Platform: macOS
Application: Arc Browser
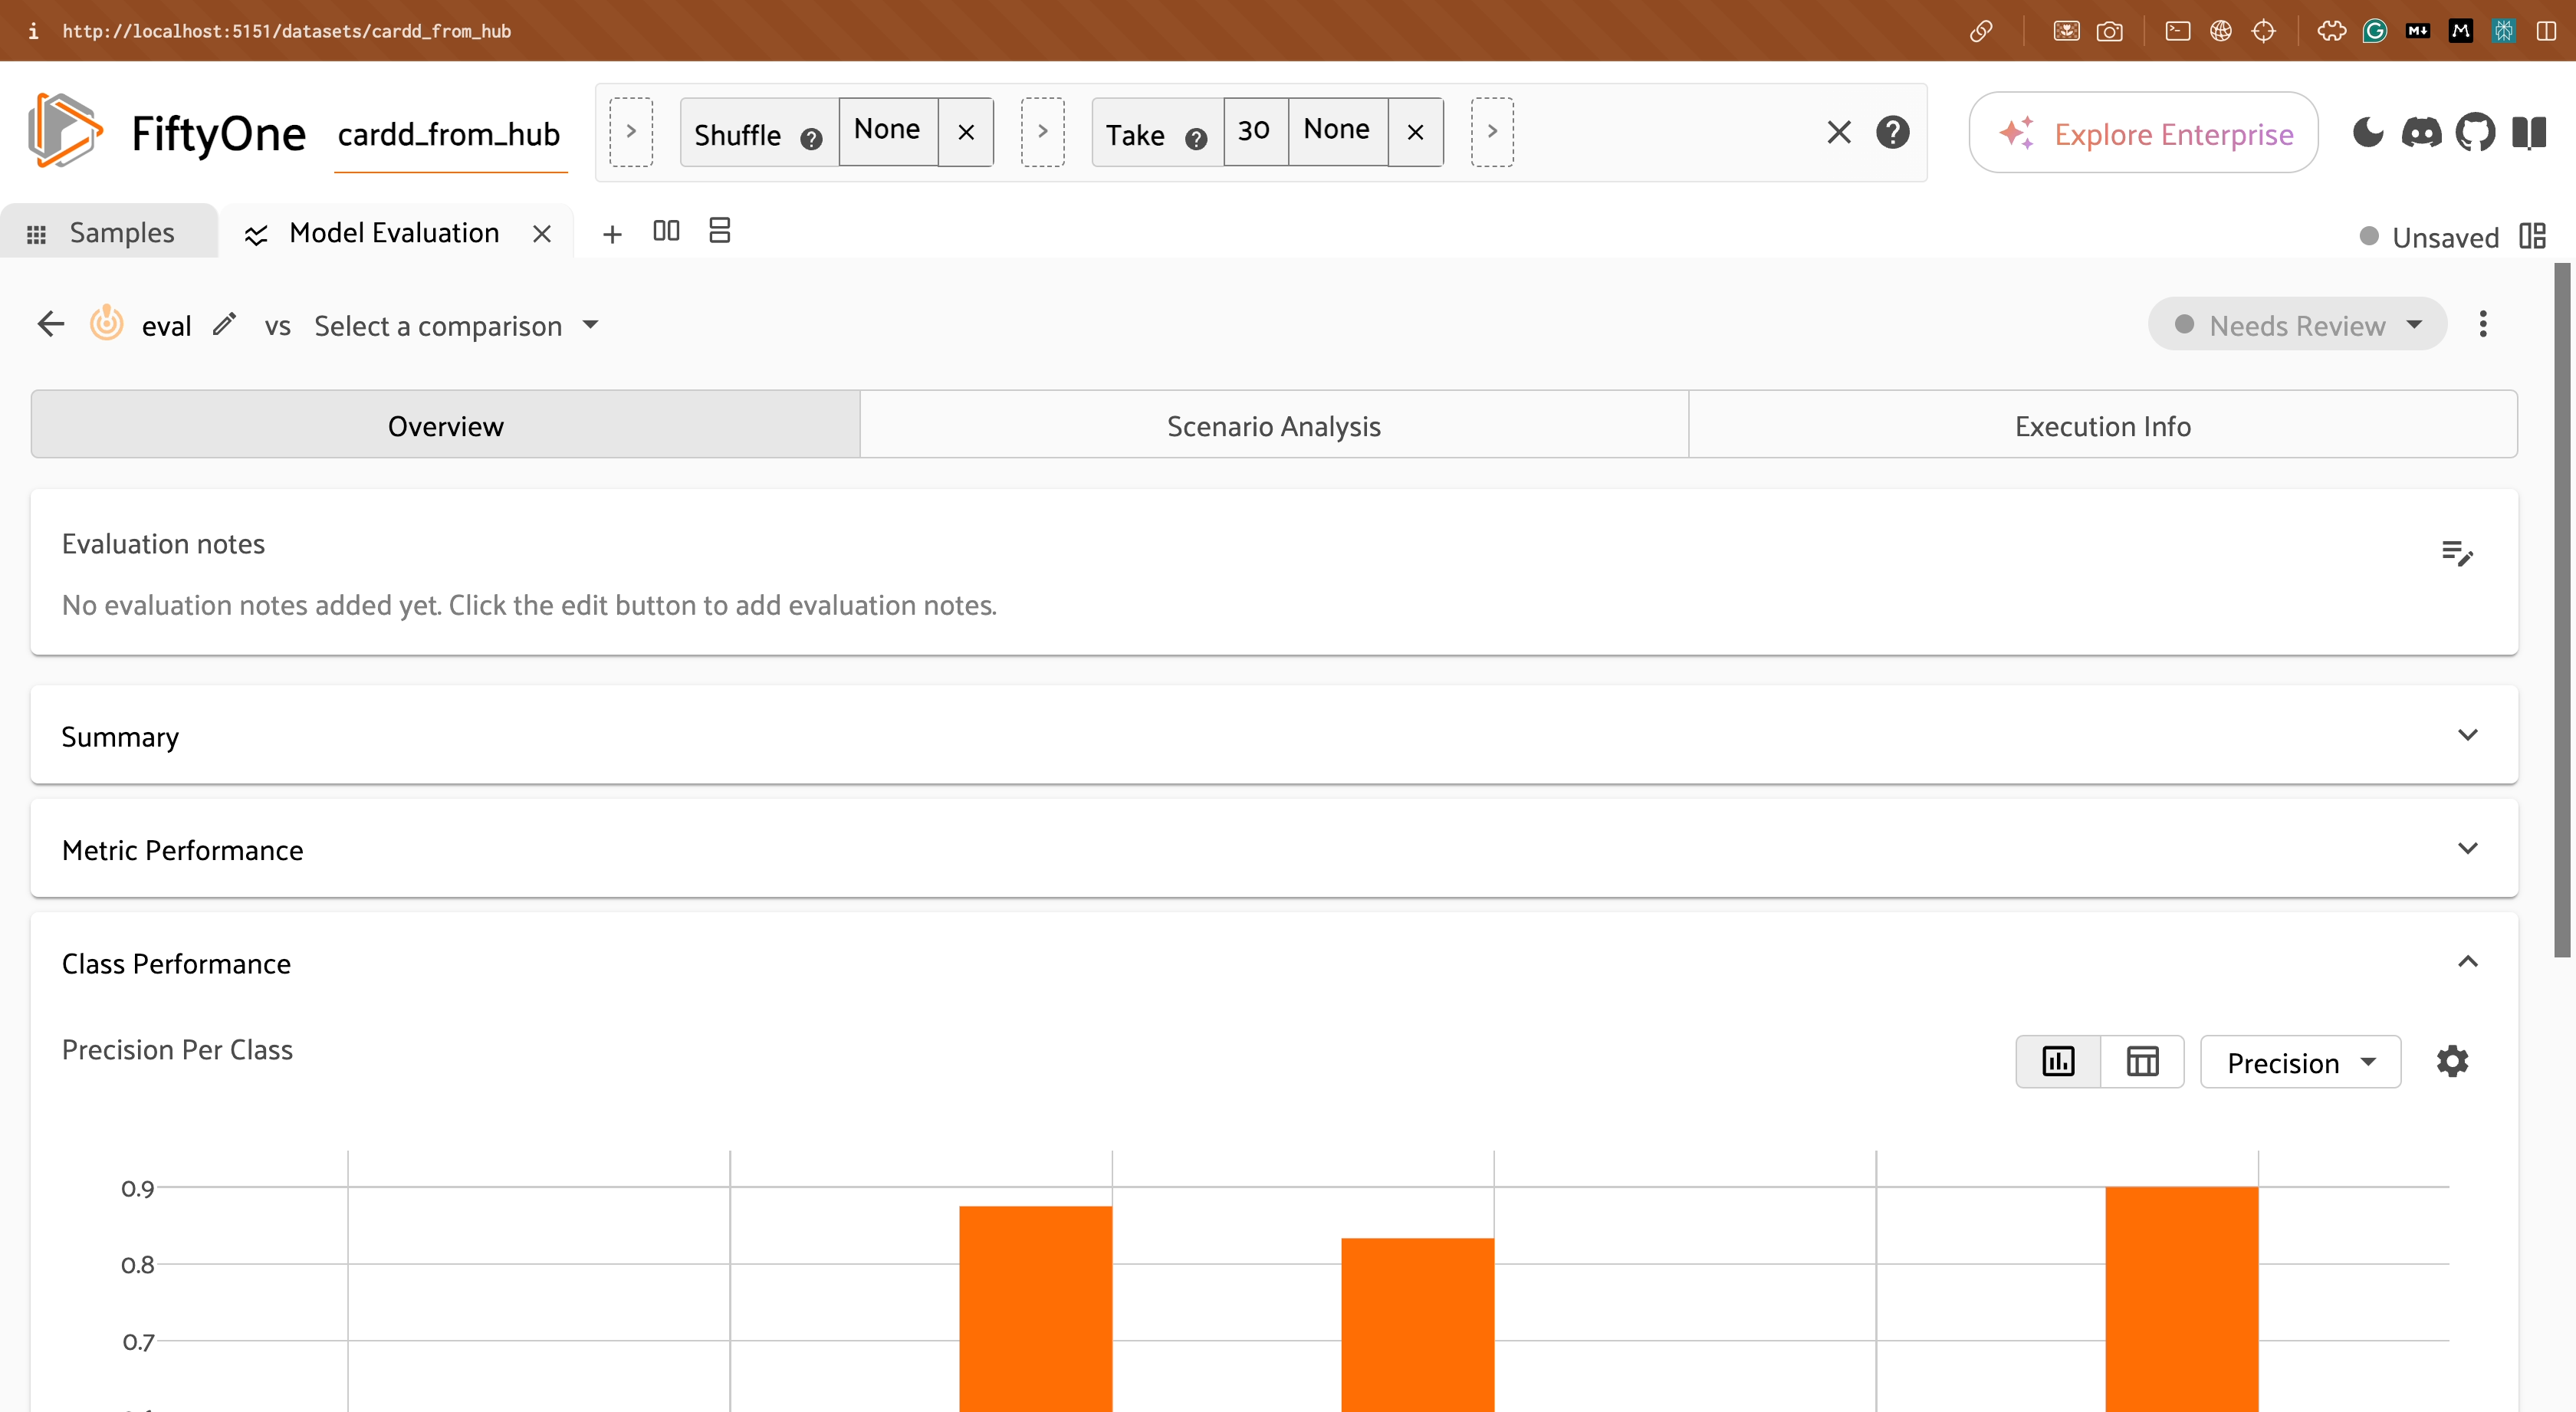
task_description: Open the settings menu in the the per class performance card of the model evaluation panel
action_type: click
element_info: Icon
steps_since_start: 1